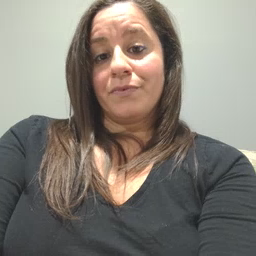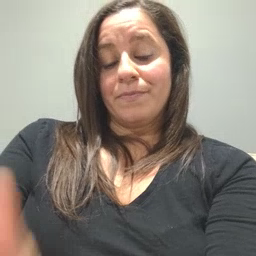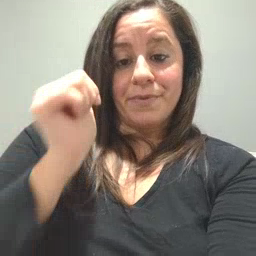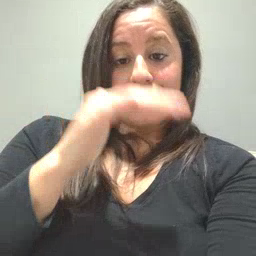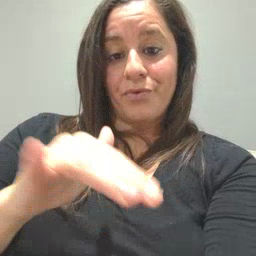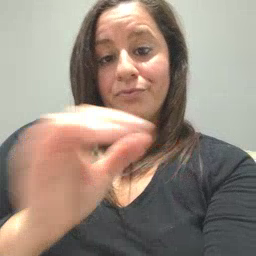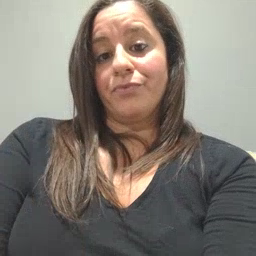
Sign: backyard